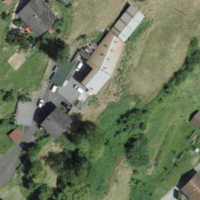
EUNIS habitat code: 55
Species observed at this site:
Cruciata laevipes